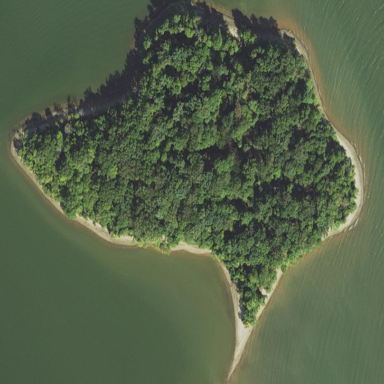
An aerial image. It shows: Islet covered with woodland.